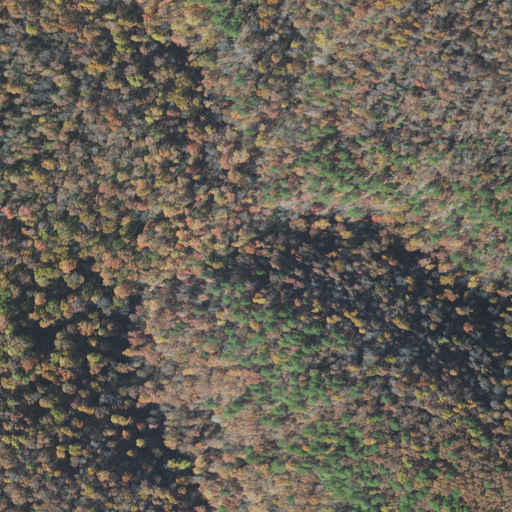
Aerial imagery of valley in Arkansas named Griffin Hollow containing deciduous forest, mixed forest, and evergreen forest